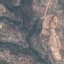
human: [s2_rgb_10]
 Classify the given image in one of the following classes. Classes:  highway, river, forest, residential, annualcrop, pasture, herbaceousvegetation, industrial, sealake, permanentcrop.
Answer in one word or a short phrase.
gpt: HerbaceousVegetation